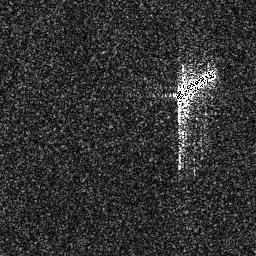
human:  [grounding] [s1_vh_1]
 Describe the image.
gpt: In the satellite image, there is  <ref>1 large ship </ref> <box>[[66, 25, 84, 42, 0]]</box> located at right.